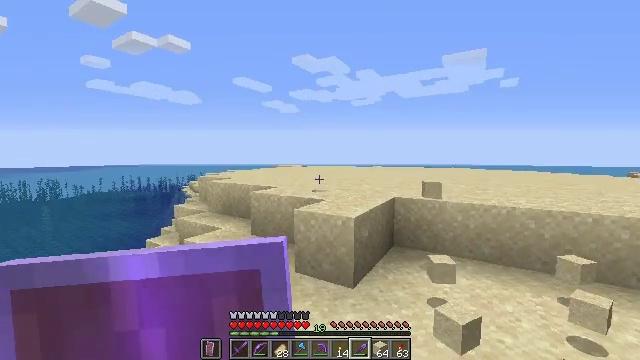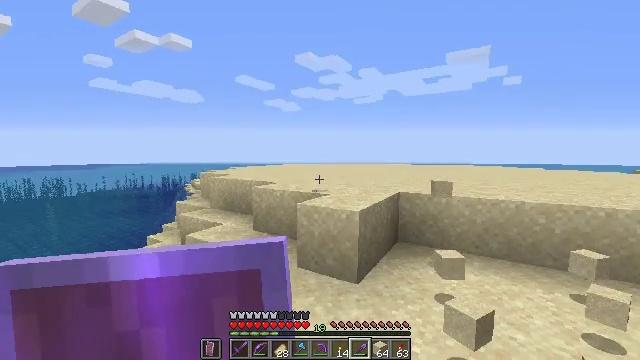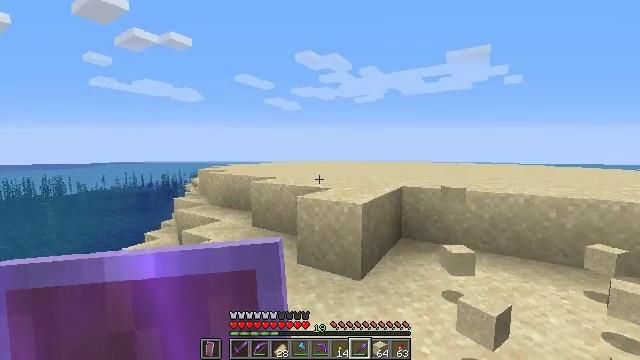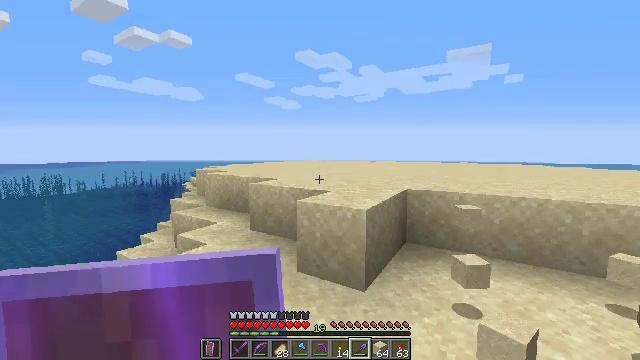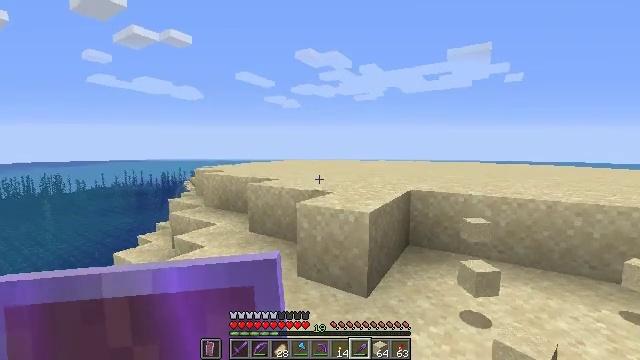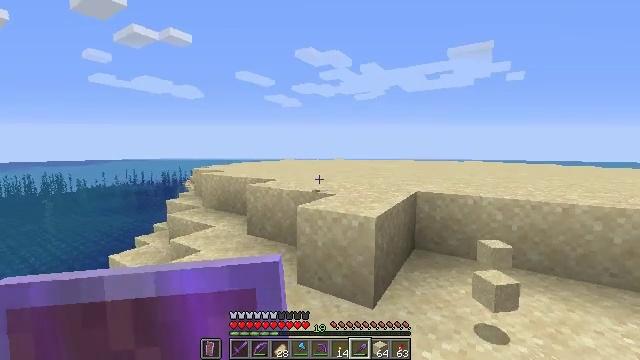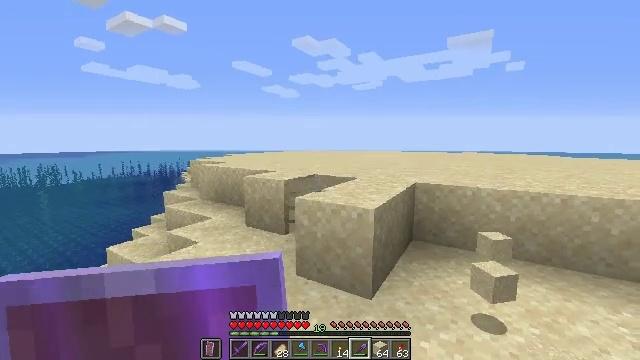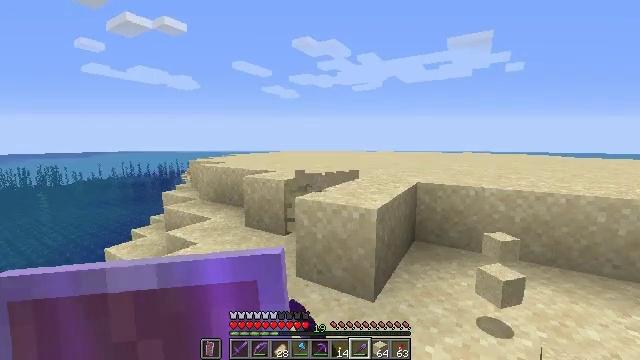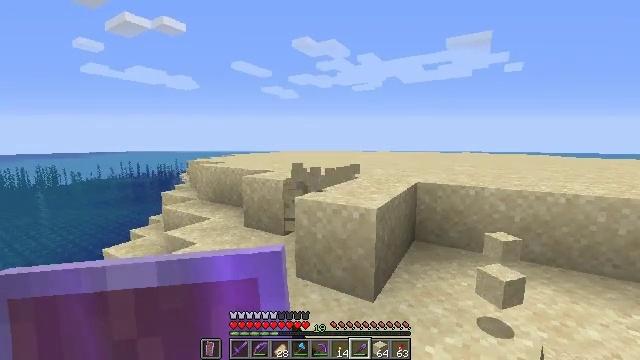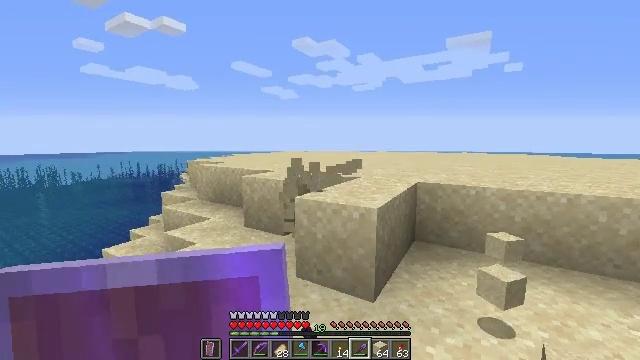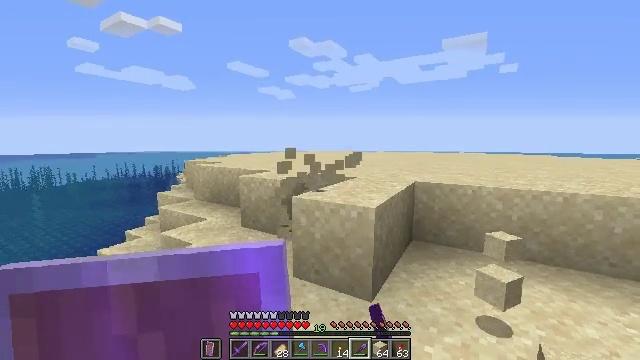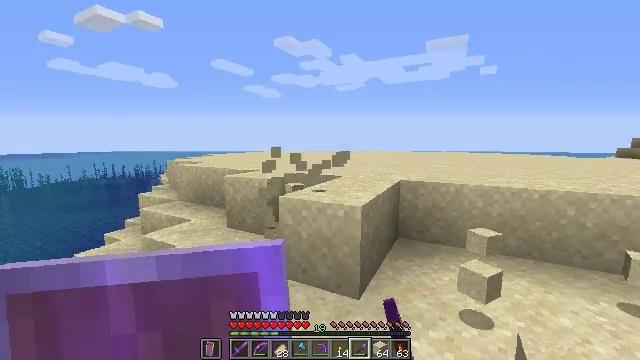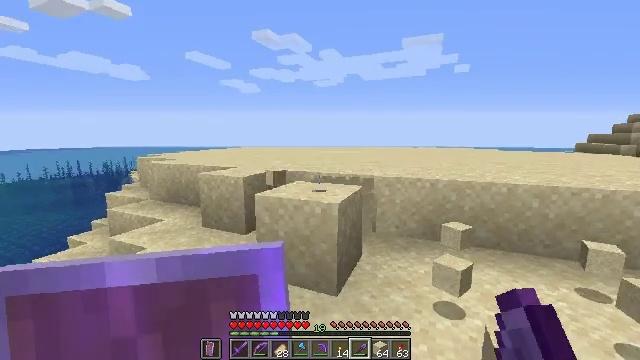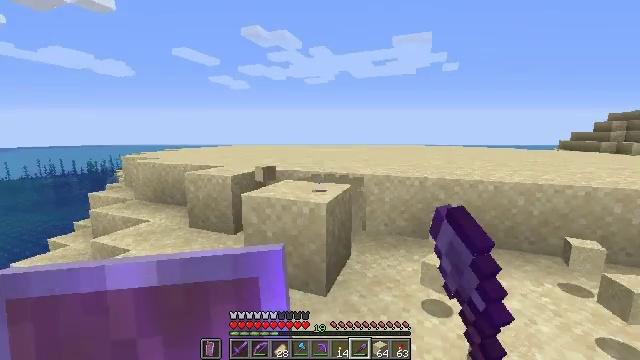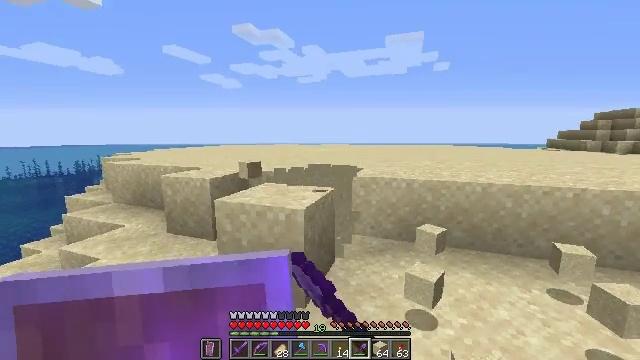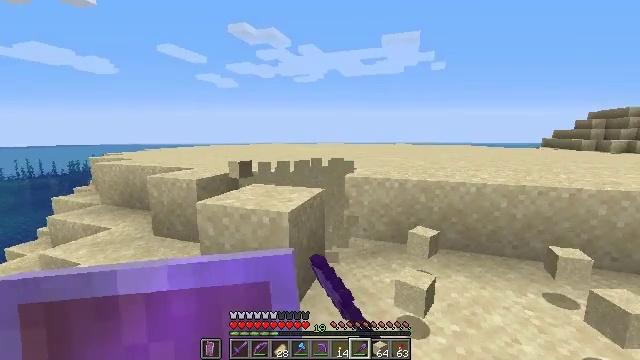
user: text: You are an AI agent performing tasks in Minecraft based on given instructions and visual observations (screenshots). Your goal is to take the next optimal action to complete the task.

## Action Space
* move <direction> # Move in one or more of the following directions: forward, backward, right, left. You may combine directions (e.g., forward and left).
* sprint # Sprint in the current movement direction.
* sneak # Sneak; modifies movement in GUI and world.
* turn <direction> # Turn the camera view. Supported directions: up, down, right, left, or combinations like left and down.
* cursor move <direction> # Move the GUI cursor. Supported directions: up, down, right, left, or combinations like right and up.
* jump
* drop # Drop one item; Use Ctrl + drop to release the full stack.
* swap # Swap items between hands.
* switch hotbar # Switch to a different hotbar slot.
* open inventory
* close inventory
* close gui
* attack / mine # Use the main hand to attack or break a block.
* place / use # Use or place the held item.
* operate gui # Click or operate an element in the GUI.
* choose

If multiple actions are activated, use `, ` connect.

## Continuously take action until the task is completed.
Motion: motion action
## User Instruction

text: Attack the ground to gather sand.
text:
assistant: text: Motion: move forward, attack / mine
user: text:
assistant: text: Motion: move forward, attack / mine
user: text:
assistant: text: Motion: move forward, attack / mine
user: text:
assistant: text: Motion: move forward, attack / mine
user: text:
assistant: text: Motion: attack / mine
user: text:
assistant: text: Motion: turn down, attack / mine
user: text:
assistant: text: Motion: attack / mine
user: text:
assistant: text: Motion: attack / mine
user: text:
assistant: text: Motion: attack / mine
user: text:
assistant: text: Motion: attack / mine
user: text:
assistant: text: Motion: turn right, attack / mine
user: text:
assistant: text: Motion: move forward and move right, turn right, attack / mine
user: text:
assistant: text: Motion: move forward and move right, turn right, attack / mine
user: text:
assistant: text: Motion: move forward and move right, turn right, attack / mine
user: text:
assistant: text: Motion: move forward and move right, attack / mine
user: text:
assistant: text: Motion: move forward and move right, attack / mine
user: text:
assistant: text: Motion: move right, attack / mine
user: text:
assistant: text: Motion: move right, turn right, attack / mine
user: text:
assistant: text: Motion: move right, turn right, attack / mine
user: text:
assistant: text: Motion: move right, turn right, attack / mine
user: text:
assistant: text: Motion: move right, turn right, attack / mine
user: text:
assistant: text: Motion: move right, turn right and down, attack / mine
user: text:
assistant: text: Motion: move right, turn right, attack / mine
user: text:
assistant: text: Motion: move right, turn right, attack / mine
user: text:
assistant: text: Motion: move right, turn right, attack / mine
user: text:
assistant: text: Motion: move right, turn right, attack / mine
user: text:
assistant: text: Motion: move right, turn right, attack / mine
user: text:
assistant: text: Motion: move right, turn right, attack / mine
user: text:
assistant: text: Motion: move right, turn right, attack / mine
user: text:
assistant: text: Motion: move right, turn right, attack / mine